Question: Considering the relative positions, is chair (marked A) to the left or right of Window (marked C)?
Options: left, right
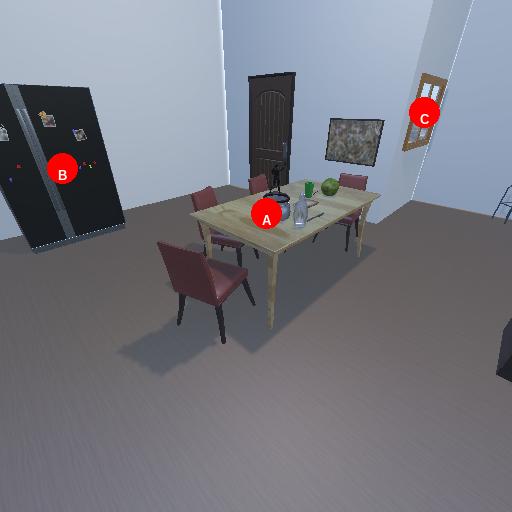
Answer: left